Question: When I am editing grid inline I can save or cancel my grid row changes. I want to update my database entries after button 'save' will be pushed(Data base mechanism has already done) How can I implement it?
My container:
'BeanItemContainer<CategoryOfService> beansContainer;'
Editing view:

All what I need it know which listeners I have to use. I found some CommitHandler which I can add by EditorFieldGroup class but I can't implement it properly maybe there is have to be another way to resolve problem.
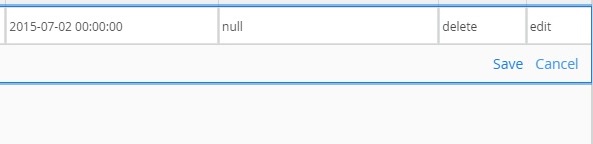
Answer: There's kind of a way to capture inline 'Save' click on the grid.
'''
grid.getEditorFieldGroup().addCommitHandler(new FieldGroup.CommitHandler() {
@Override
public void preCommit(FieldGroup.CommitEvent commitEvent) throws FieldGroup.CommitException {
//...
}
@Override
public void postCommit(FieldGroup.CommitEvent commitEvent) throws FieldGroup.CommitException {
//...
}
});
'''
After clicking 'Save' both methods preCommit and postCommit get called.
Hope it helps :)